Question: I have two view controllers - the first has a 'UIStatusBarStyleDefault', the second has a 'UIStatusBarStyleLightContent'.
VC1 is presenting VC2 as a modal form sheet. So when presenting in regular trait collection, VC2 is presented as 'UIModalPresentationFormSheet' and VC1 sets the status bar to .
But in compact trait collection, VC2 is fullscreen and sets the status bar style to .
The problem is when switching between regular to compact (full screen to form sheet) the status bar is not updating.

Trying -
[self setNeedsStatusBarAppearanceUpdate];
after trait collection change did not solve the issue.
Any help will be much appreciated!
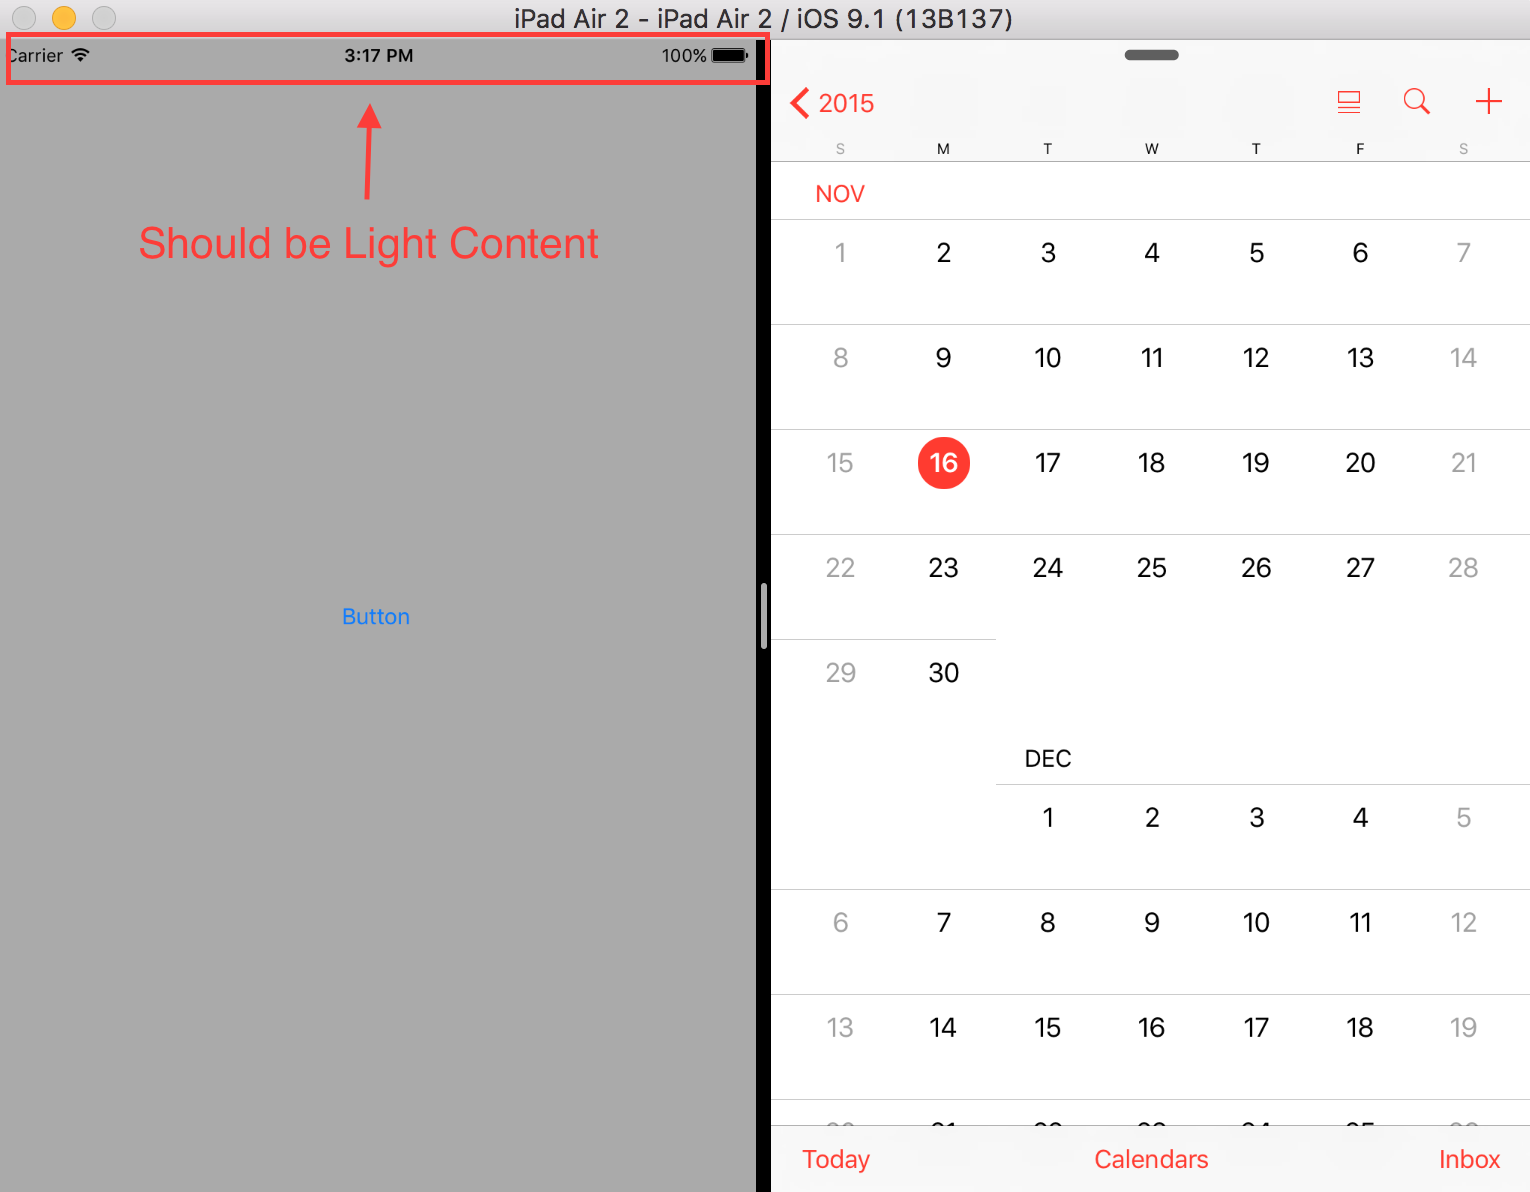
Answer: '''
// This controls whether this view controller takes over control of the status bar's appearance when presented non-full screen on another view controller. Defaults to NO.
@available(iOS 7.0, *)
public var modalPresentationCapturesStatusBarAppearance: Bool
'''
Usage:
'''
navigationController.modalPresentationStyle = .FormSheet
navigationController.modalPresentationCapturesStatusBarAppearance = true
'''
Once that's set the root view controller of that navigation controller can override the preferredStatusBarStyle()